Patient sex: F
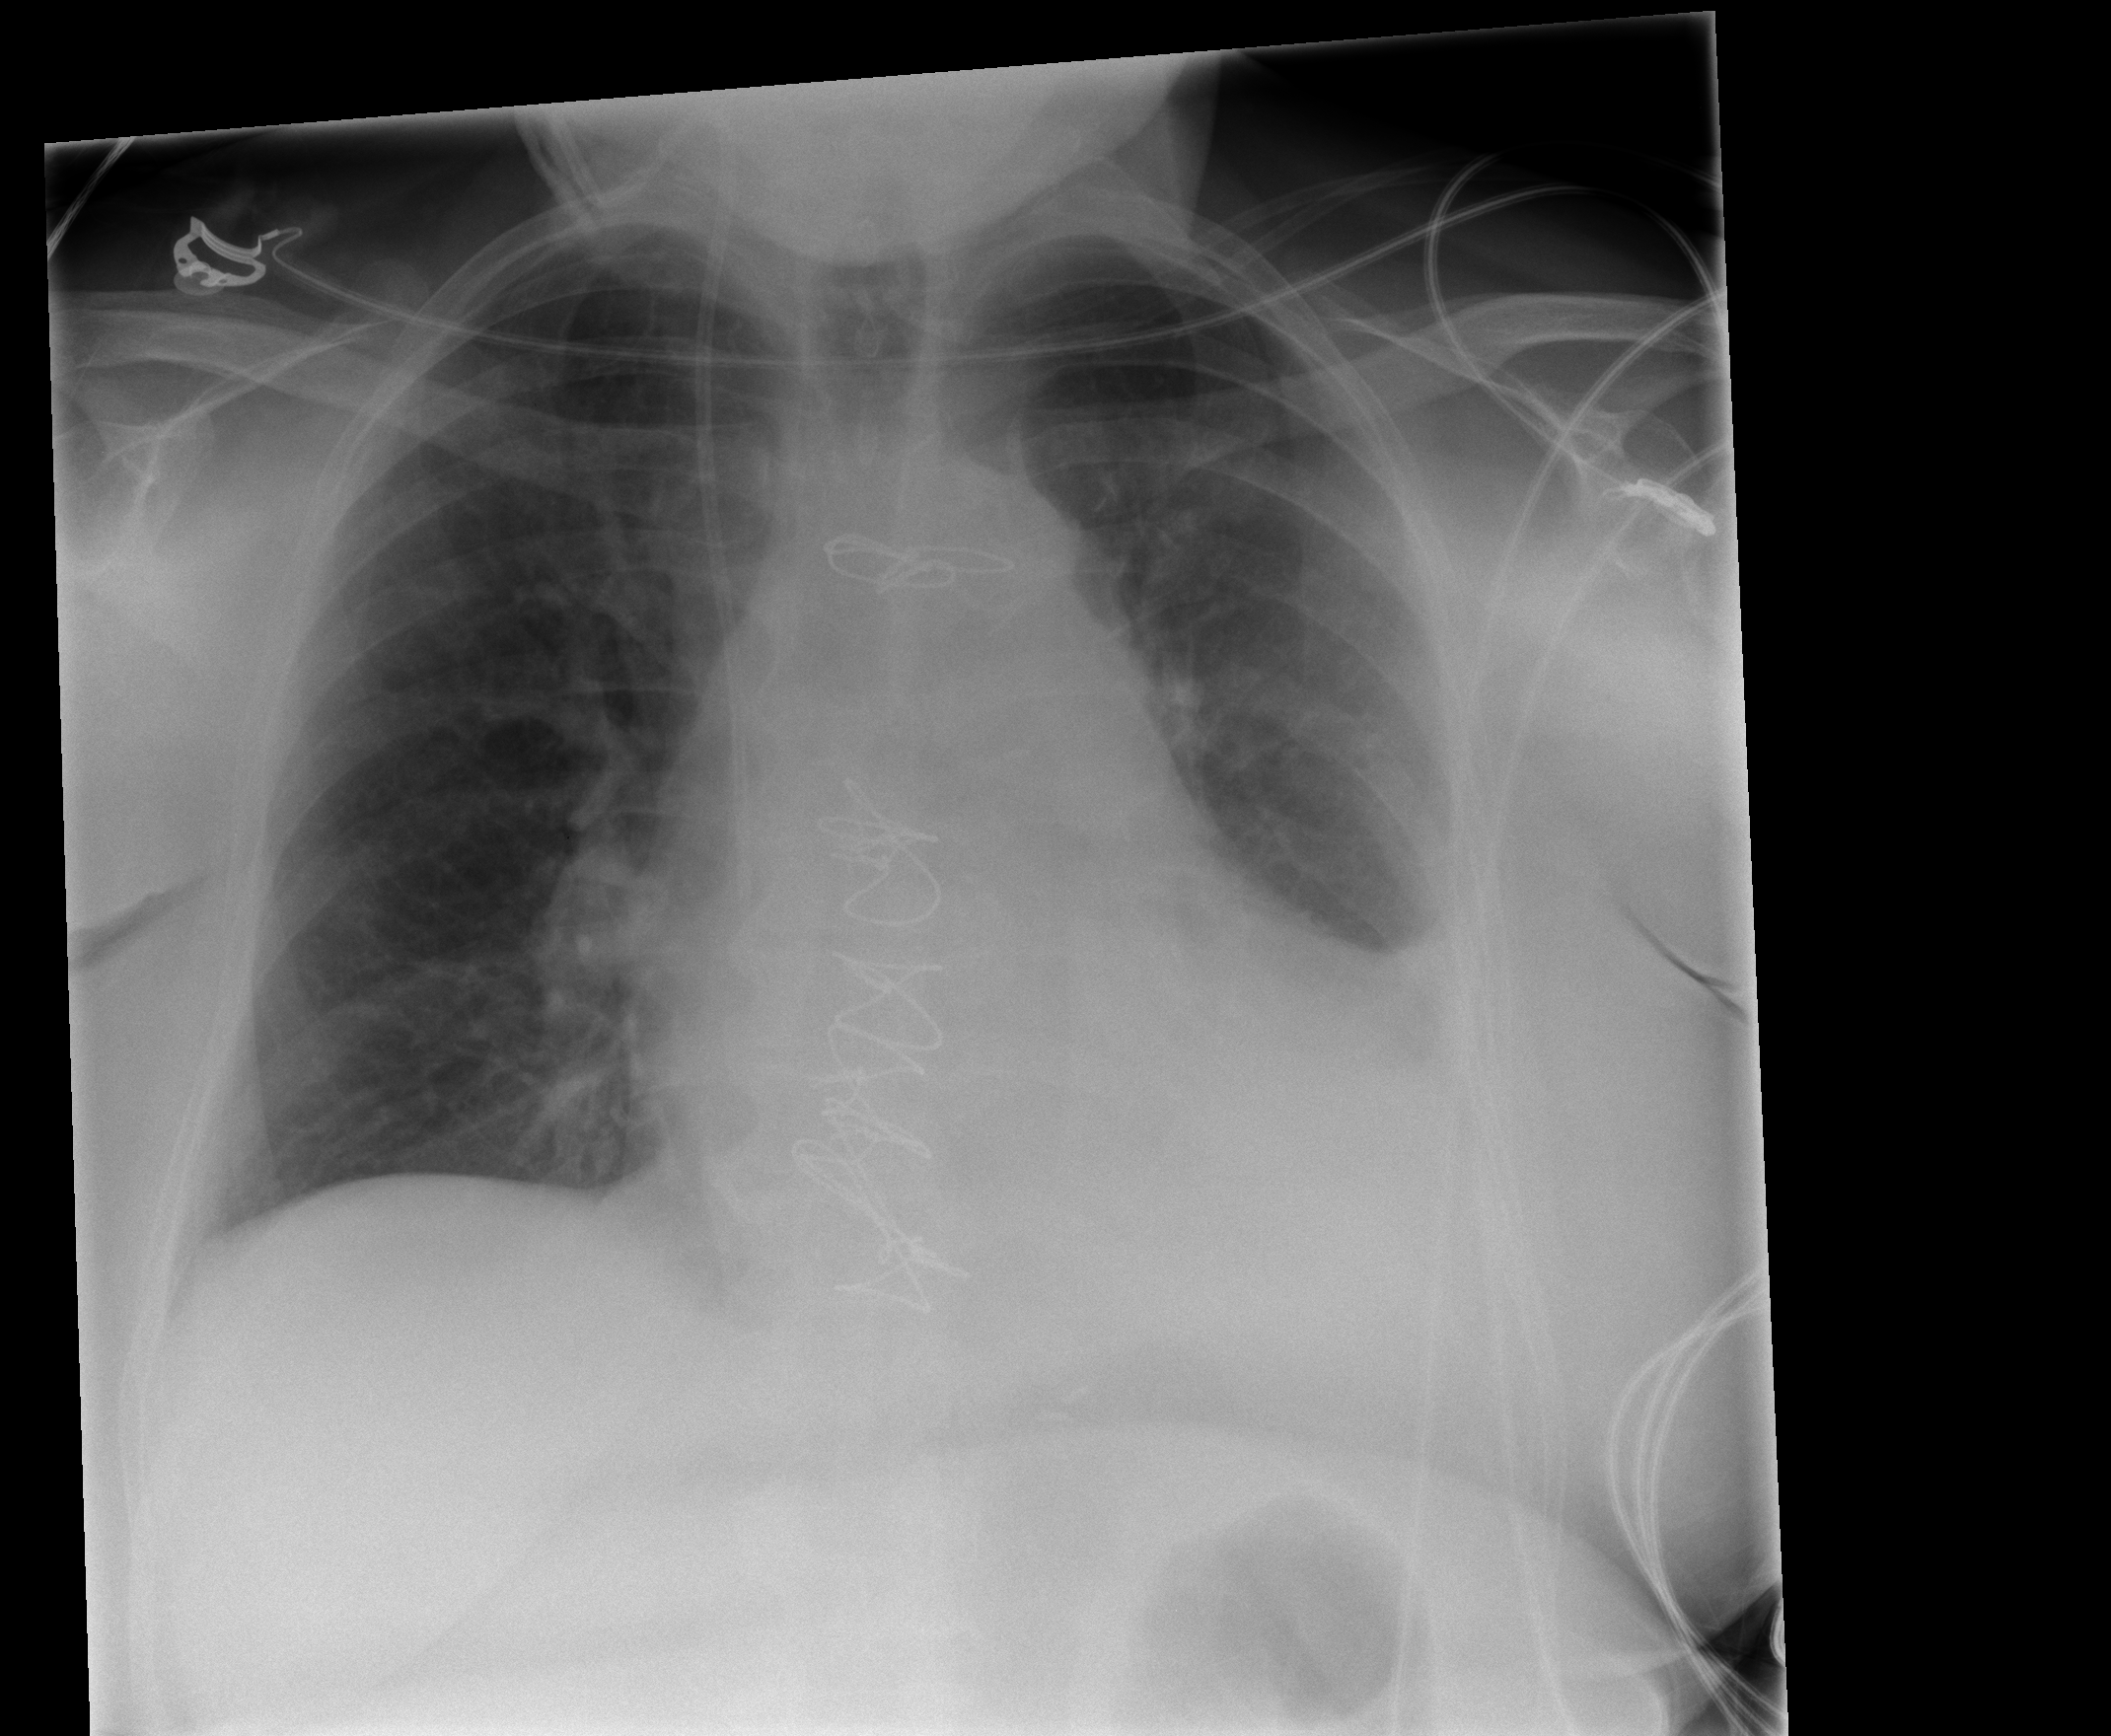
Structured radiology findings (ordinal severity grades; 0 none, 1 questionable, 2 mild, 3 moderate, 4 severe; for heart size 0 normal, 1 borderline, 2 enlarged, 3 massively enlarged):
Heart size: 1
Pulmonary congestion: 2
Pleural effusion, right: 0
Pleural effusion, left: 3
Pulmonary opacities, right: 0
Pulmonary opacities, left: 0
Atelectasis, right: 0
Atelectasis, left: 2